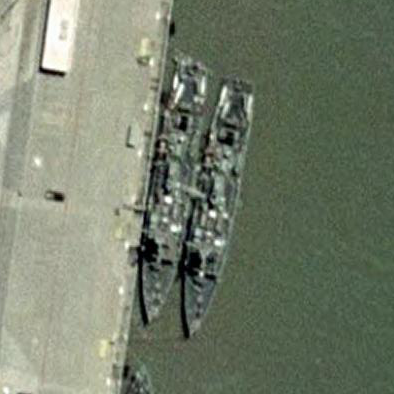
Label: destroyer